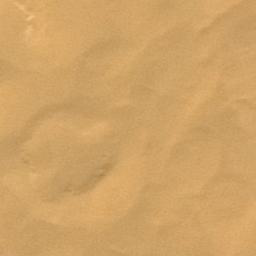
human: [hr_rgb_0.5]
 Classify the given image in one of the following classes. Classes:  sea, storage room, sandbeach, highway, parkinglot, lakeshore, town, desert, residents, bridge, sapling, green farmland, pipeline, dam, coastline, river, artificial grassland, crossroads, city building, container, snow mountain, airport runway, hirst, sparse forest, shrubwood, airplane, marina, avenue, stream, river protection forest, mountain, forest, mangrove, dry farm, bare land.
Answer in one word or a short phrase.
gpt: desert